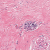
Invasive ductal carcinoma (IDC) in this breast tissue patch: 0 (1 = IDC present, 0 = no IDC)